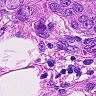
Metastatic tissue present: yes